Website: crate-barrel
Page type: cart
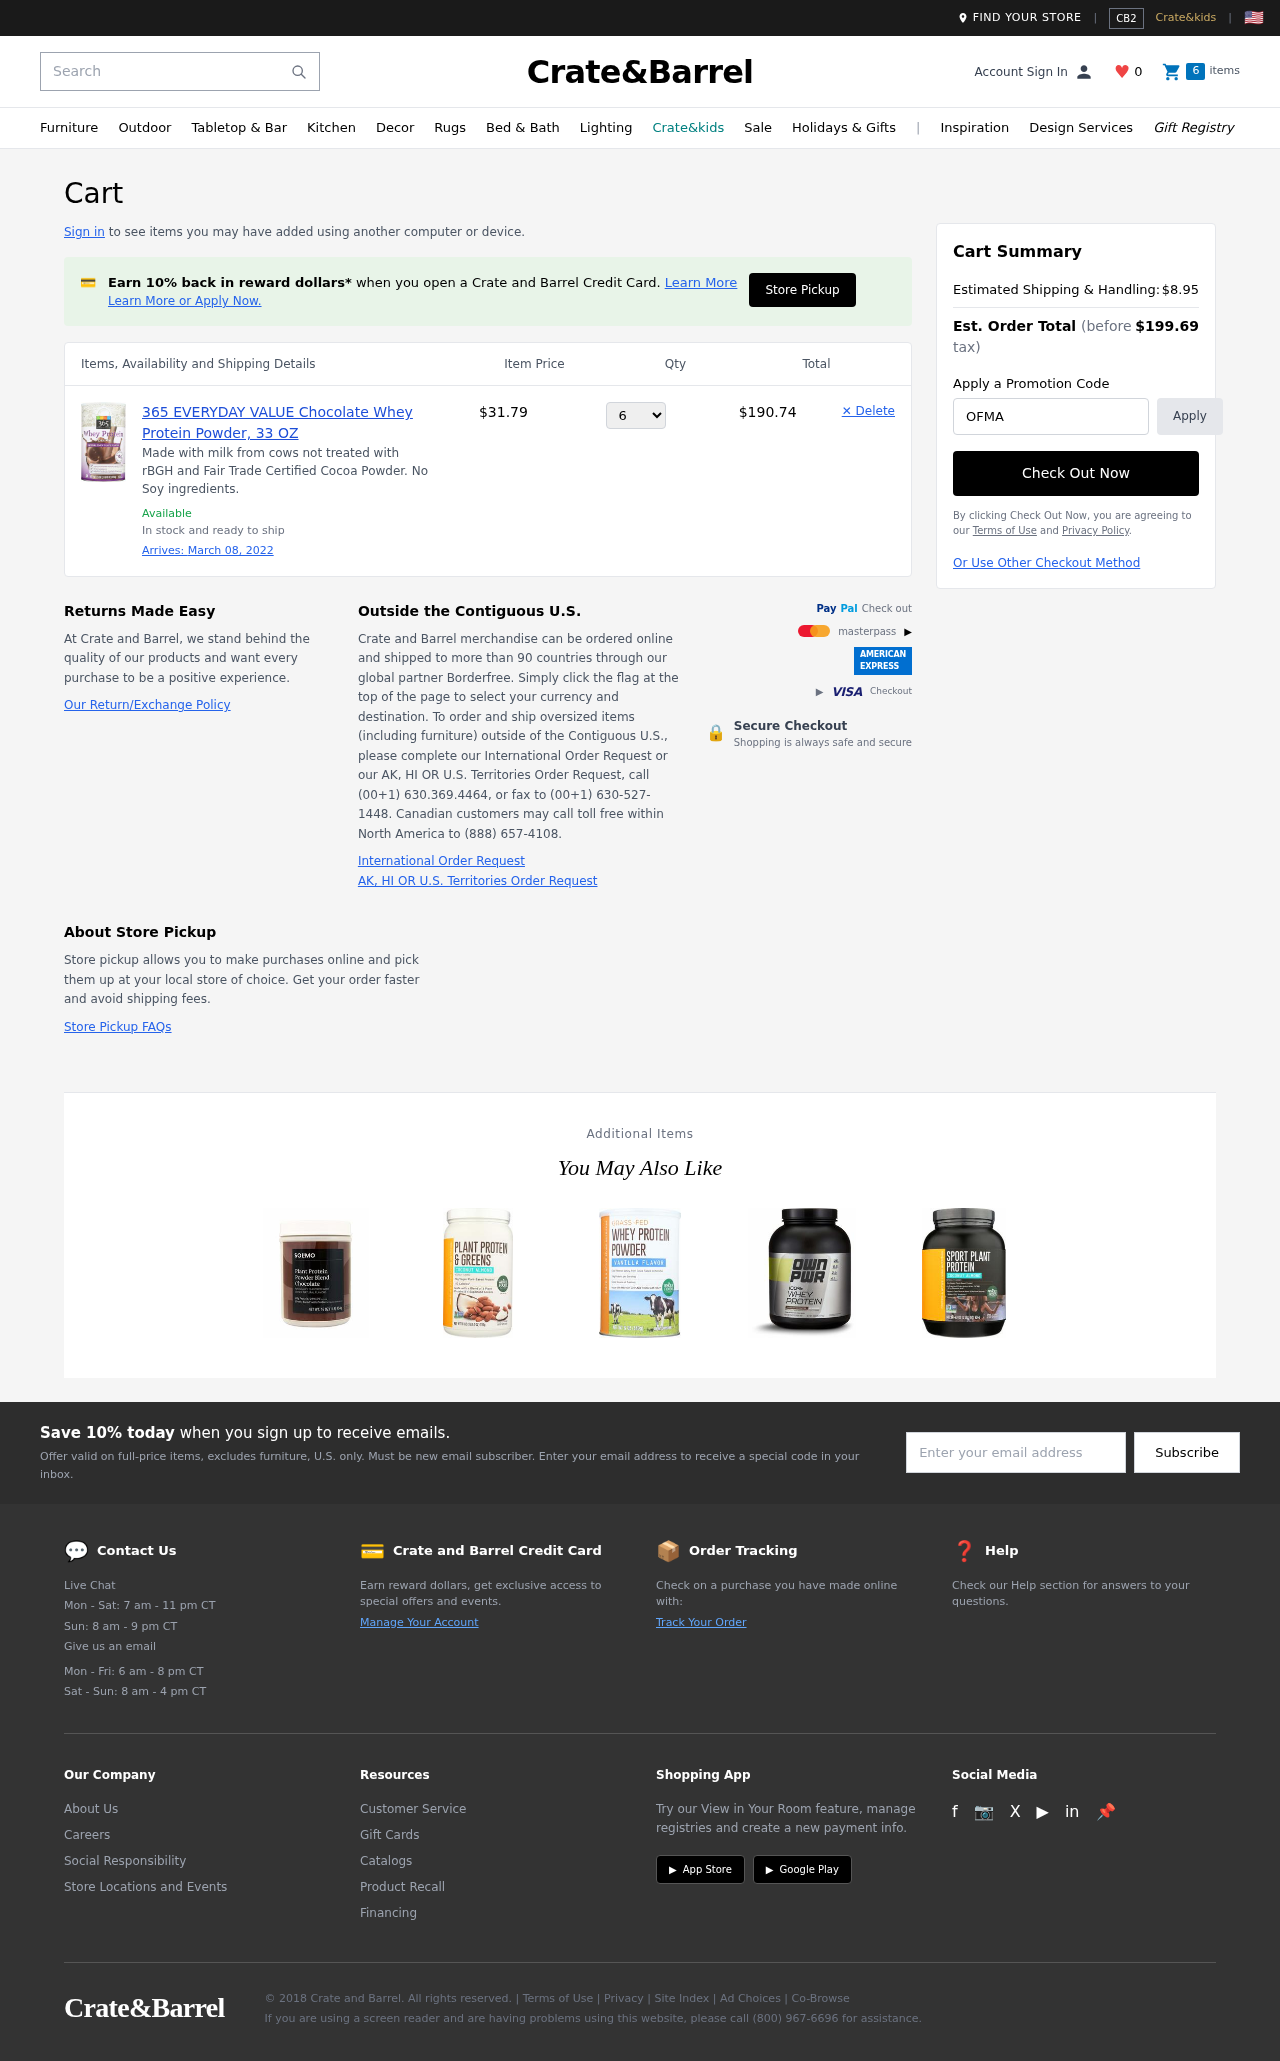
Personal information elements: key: PII_PROMO_CODE
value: OFMA73
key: PII_EMAIL
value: jason_smith@yahoo.com
Product elements: key: PRODUCT1_DESC
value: Made with milk from cows not treated with rBGH and Fair Trade Certified Cocoa Powder. No Soy ingredients.
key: PRODUCT1_NAME
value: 365 EVERYDAY VALUE Chocolate Whey Protein Powder, 33 OZ
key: PRODUCT1_PRICE
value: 31.79
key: PRODUCT1_QUANTITY
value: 6
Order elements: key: ORDER_DELIVERY_DATE
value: March 08, 2022
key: ORDER_SUBTOTAL
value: $190.74
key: ORDER_SHIPPING_COST
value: $8.95
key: ORDER_TOTAL
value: $199.69